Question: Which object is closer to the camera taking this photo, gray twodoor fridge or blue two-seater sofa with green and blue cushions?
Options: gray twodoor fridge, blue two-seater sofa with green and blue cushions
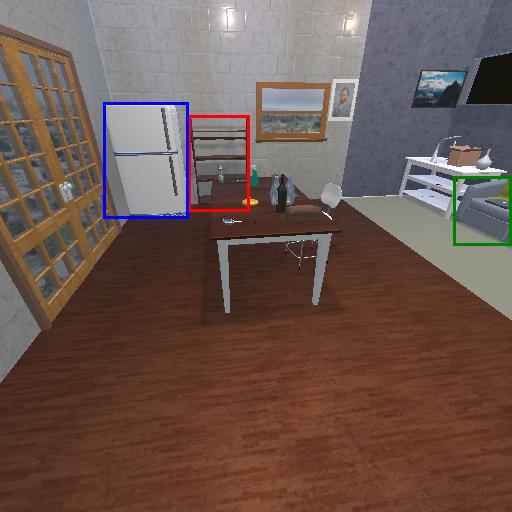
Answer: gray twodoor fridge